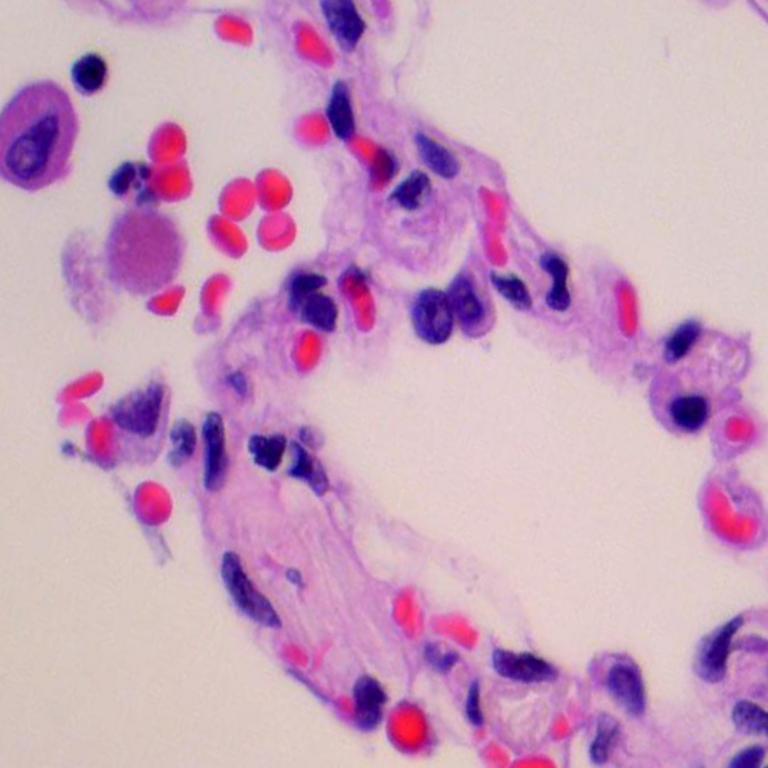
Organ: lung
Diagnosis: benign